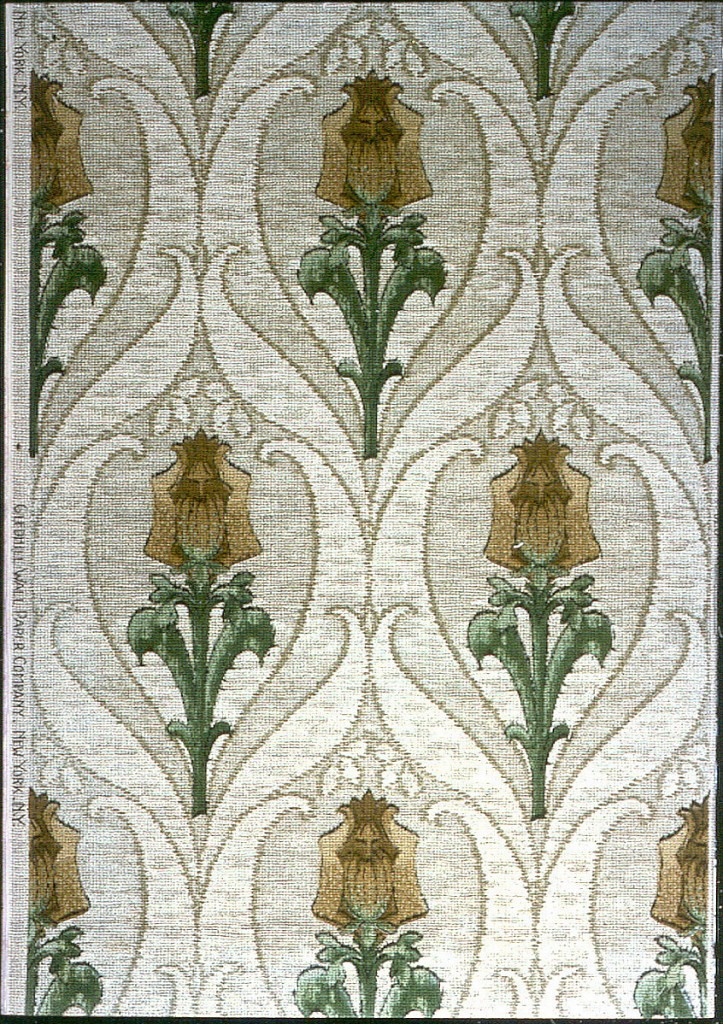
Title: Sidewall - sample
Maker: Gledhill Wall Paper Co., New York, New York, founded 1900
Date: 1906–07
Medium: Machine-printed
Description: Textile imitation: stylized tulips printed in tans and greens, in ogival medallion, on beige ground.